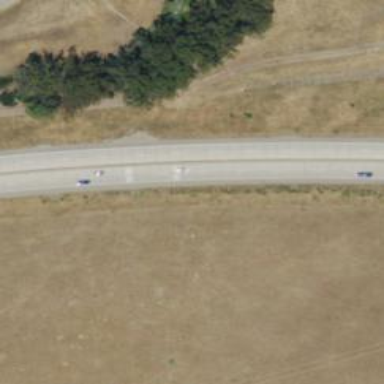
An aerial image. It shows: This image shows trunk highway that functions as expressway.